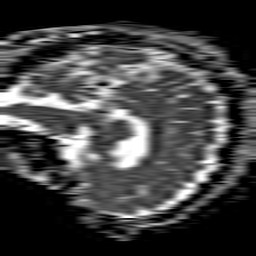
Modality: ADC
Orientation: sagittal
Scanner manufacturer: philips
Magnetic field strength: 1.5 T
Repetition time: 4.6 s
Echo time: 0.08517 s